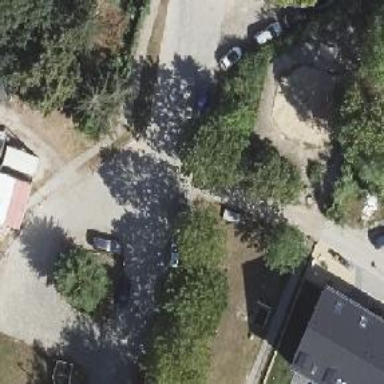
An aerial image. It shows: Tertiary road with separate sidewalk.